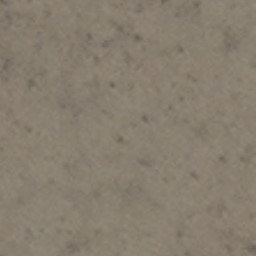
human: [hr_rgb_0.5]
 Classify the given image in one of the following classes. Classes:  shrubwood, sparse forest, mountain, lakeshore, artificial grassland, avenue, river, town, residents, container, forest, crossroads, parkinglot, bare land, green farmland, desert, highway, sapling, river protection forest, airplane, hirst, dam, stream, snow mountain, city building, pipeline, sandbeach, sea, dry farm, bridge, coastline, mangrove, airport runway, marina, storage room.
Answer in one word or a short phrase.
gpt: bare land